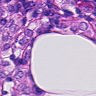
Metastatic tissue present: yes